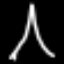
Label: The Eiffel Tower